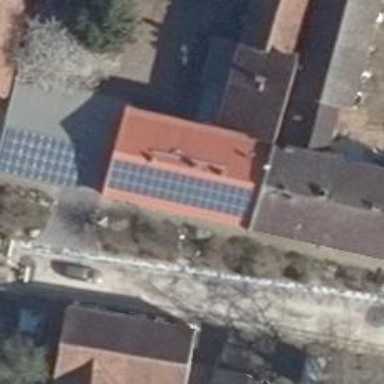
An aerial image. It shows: Solar photovoltaic panel generator producing electricity in small installation.